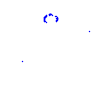
Particle: kaon